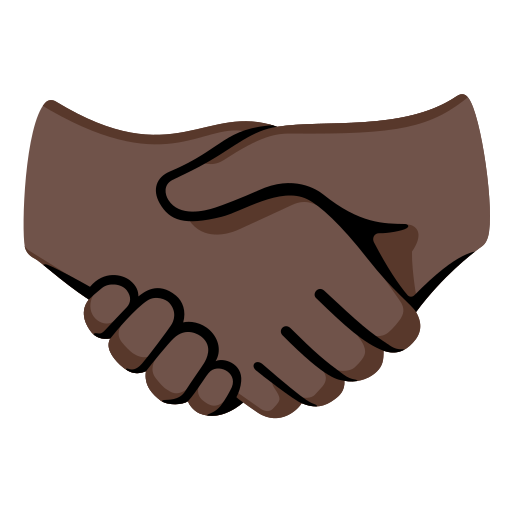
Emoji: 🤝🏿